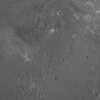
Label: not_dusty